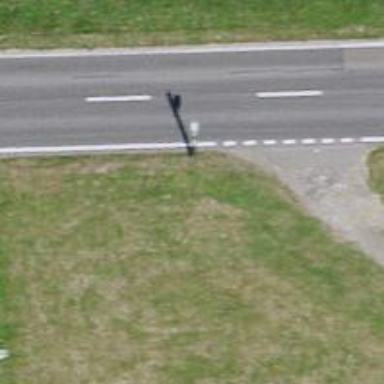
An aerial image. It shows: Power pole.